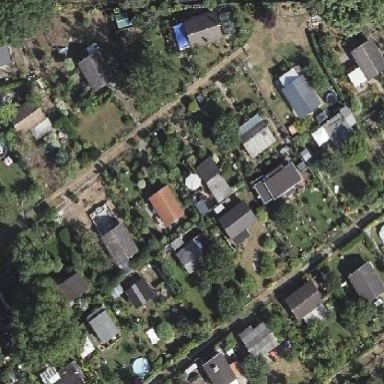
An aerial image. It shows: Plot in the allotments.